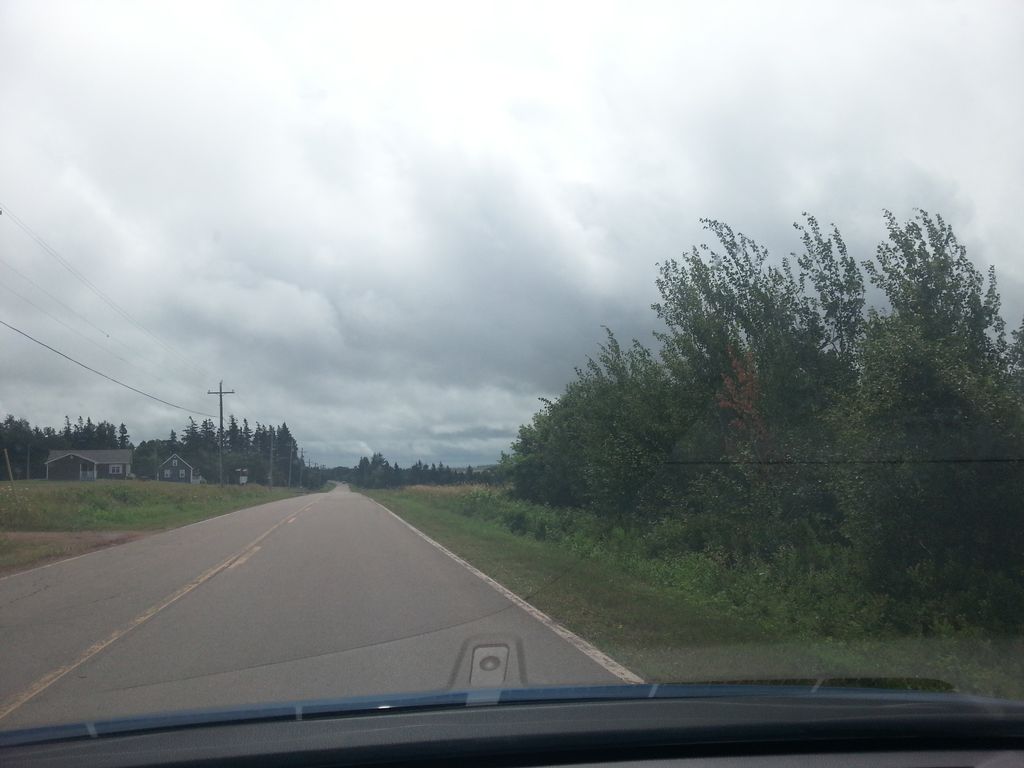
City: charlottetown